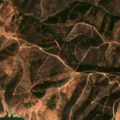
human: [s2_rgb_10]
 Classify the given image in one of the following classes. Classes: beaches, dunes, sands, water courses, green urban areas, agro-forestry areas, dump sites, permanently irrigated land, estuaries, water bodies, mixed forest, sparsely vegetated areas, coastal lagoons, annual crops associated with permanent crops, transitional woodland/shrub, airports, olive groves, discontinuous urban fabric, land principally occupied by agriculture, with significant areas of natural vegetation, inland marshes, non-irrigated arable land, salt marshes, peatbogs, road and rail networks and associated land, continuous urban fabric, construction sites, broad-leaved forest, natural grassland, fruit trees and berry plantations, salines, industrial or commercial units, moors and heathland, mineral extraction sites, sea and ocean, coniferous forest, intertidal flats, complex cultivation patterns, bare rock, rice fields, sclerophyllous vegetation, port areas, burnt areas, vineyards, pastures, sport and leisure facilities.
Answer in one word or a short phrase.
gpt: land principally occupied by agriculture, with significant areas of natural vegetation, broad-leaved forest, sclerophyllous vegetation, transitional woodland/shrub, water bodies